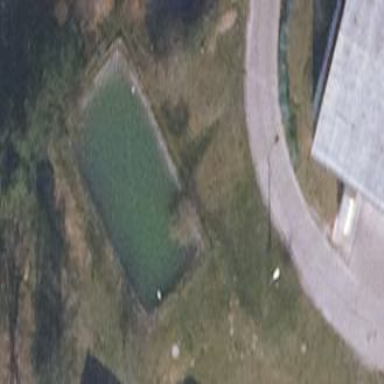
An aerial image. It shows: Reservoir.